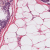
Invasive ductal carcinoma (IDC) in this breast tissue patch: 0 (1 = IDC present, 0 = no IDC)